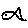
Label: fish